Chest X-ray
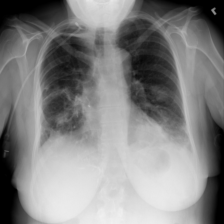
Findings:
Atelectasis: negative
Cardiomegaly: negative
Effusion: negative
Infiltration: negative
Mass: positive
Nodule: negative
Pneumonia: negative
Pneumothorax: positive
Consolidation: negative
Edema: negative
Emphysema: negative
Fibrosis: negative
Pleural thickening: negative
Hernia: negative